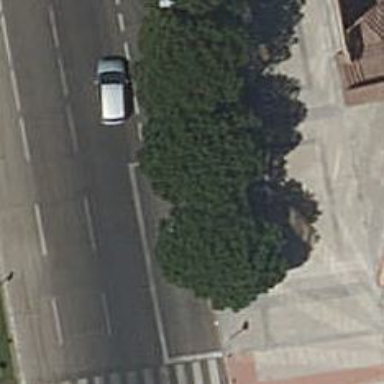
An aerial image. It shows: Bus stop with shelter. It is platform for public transport.